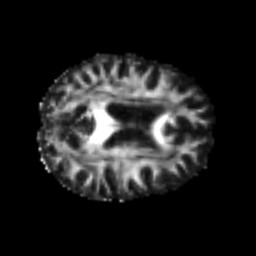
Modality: FA
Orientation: axial
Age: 53
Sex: male
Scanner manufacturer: siemens
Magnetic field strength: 3 T
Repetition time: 4.987 s
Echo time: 0.0792 s